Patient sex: M
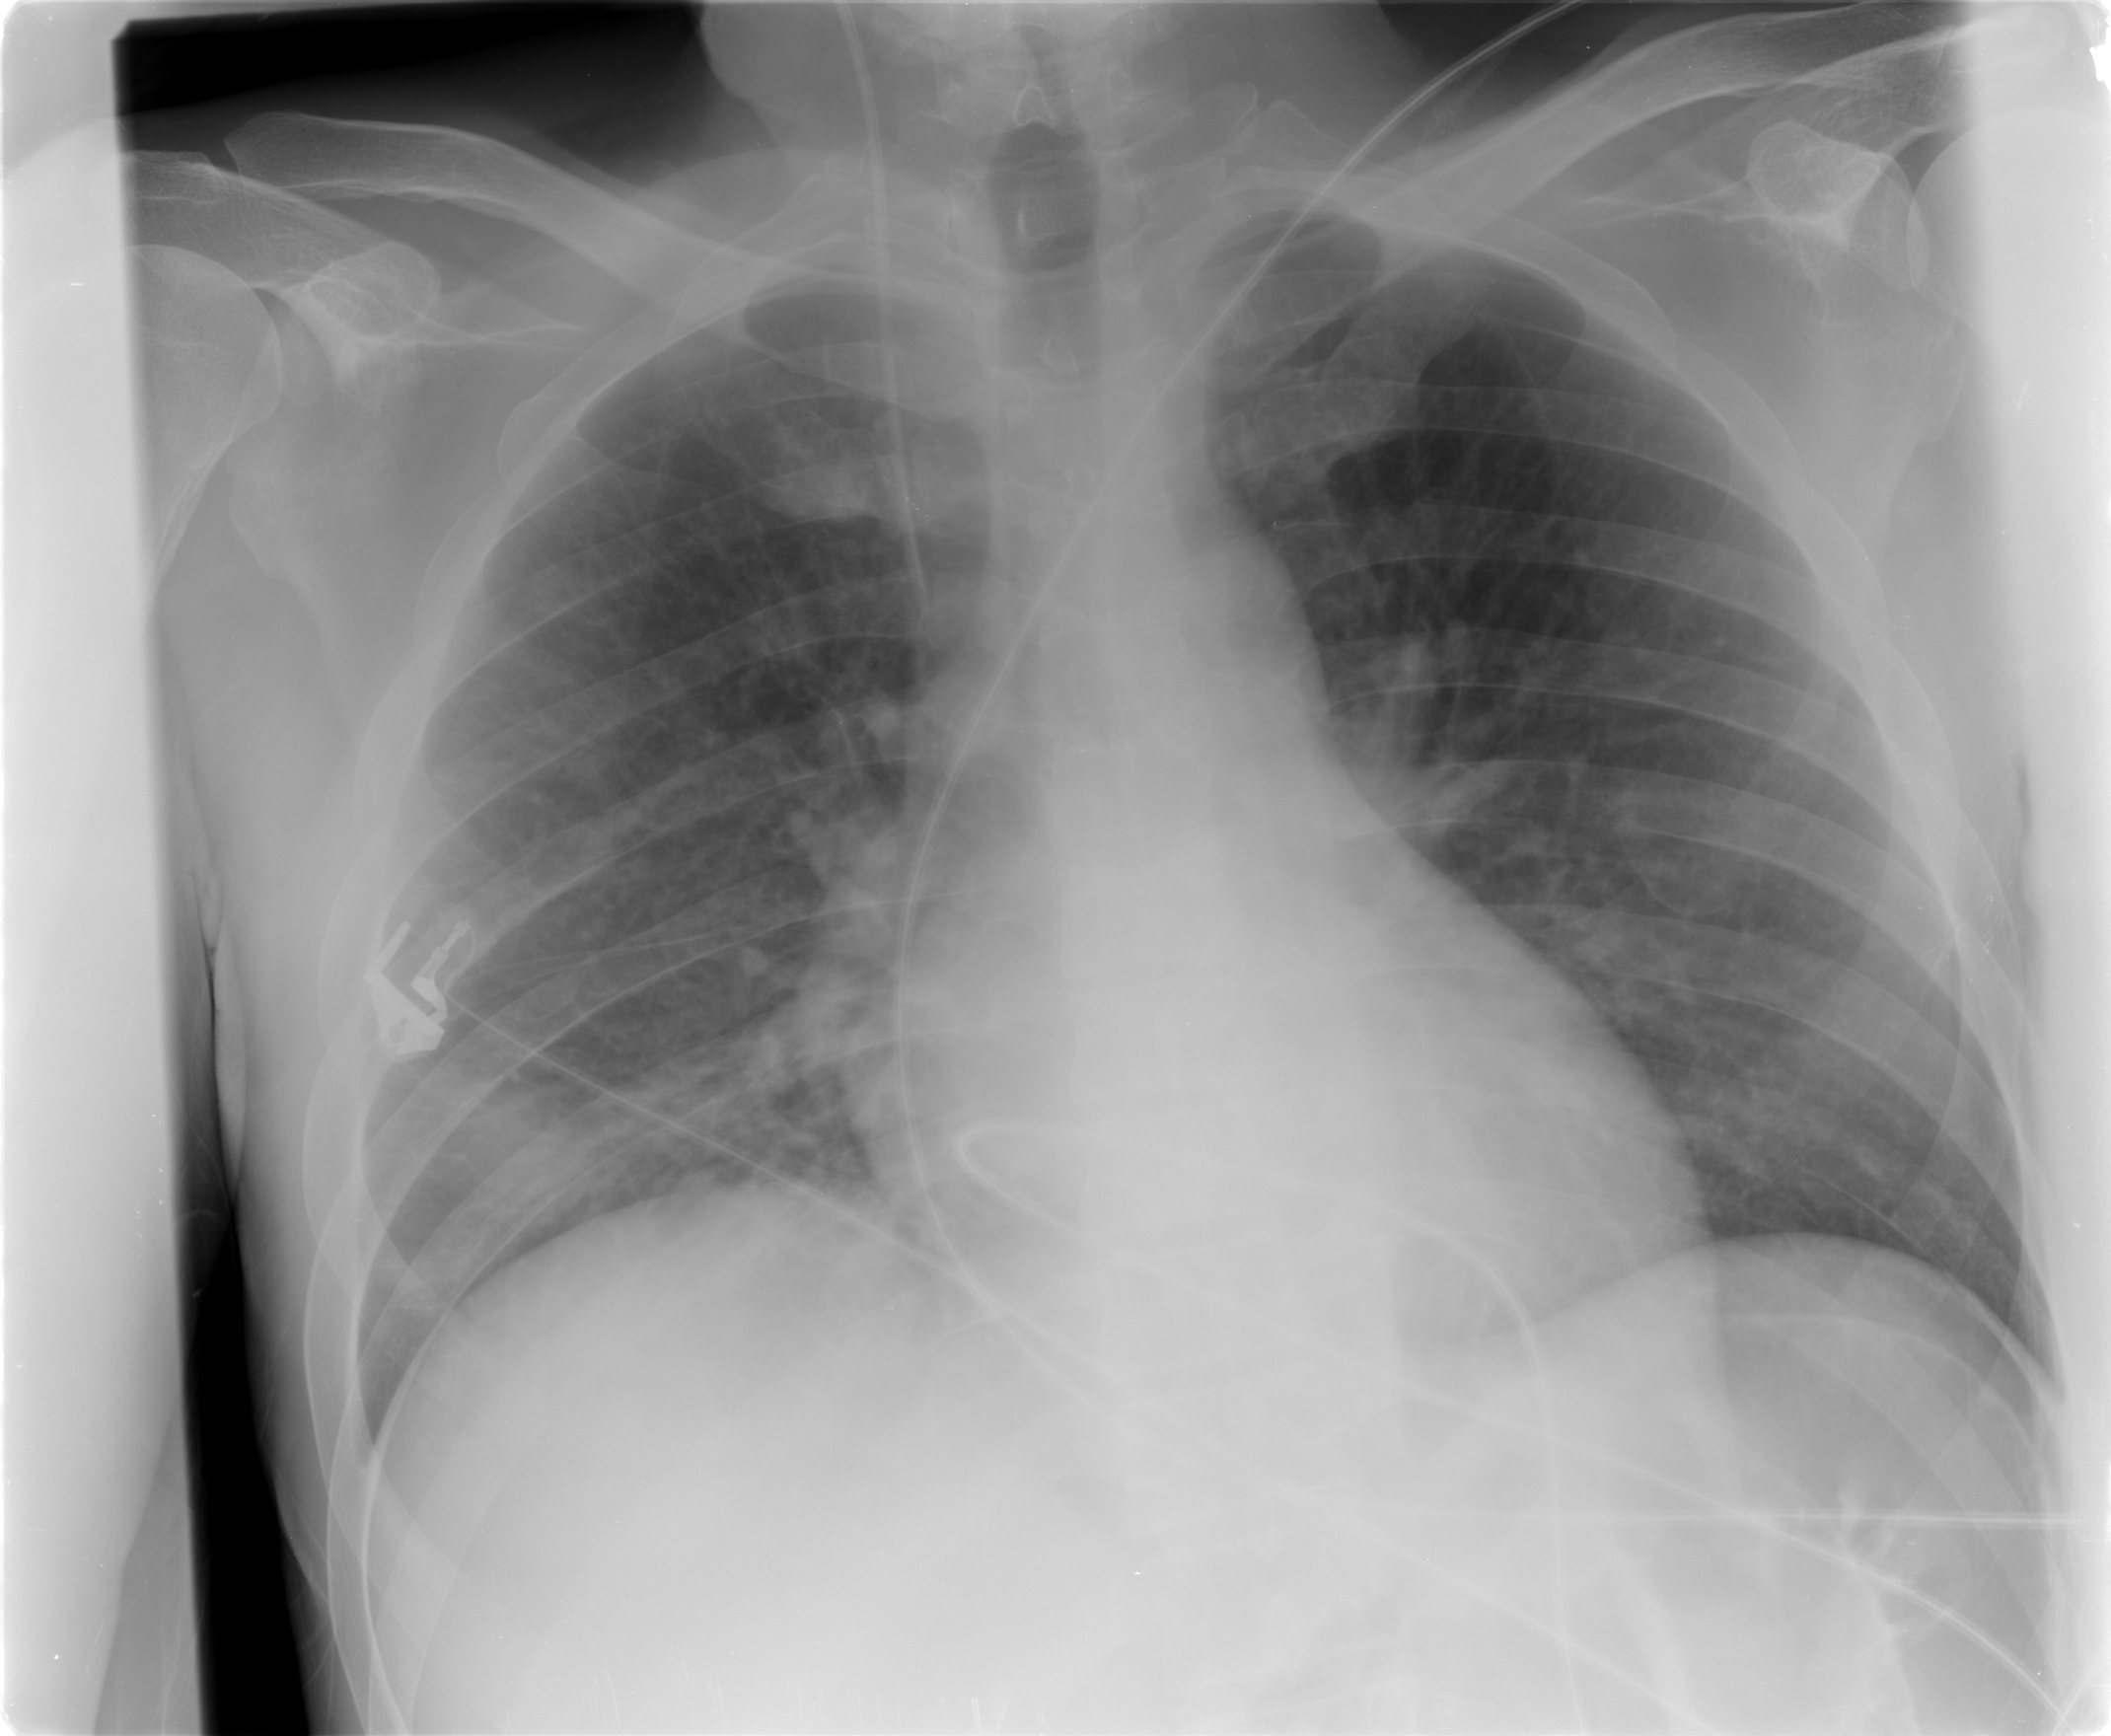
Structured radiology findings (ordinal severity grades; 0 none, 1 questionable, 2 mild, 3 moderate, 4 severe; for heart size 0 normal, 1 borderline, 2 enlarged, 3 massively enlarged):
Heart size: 0
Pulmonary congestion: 2
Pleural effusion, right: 0
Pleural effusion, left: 0
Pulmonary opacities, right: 2
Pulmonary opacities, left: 0
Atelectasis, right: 0
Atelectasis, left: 0